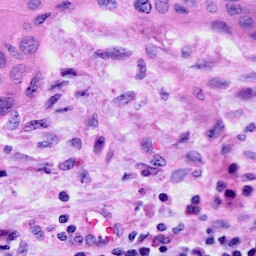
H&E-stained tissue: Cervix